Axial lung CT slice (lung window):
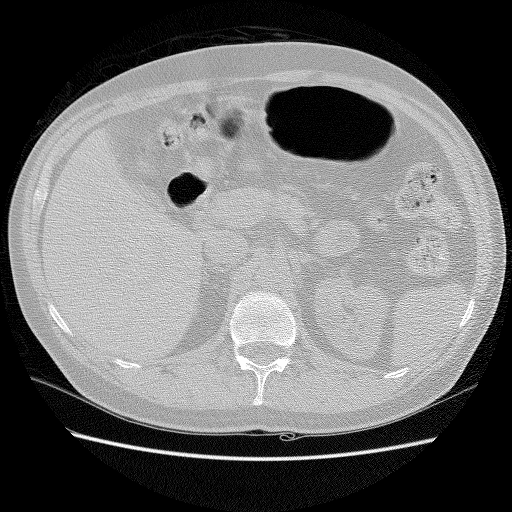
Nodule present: no